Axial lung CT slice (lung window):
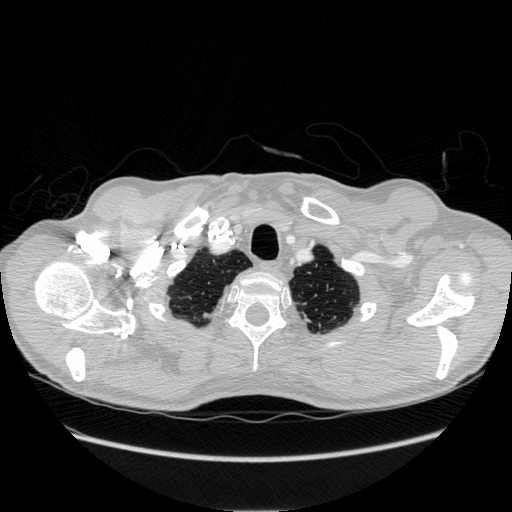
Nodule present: no